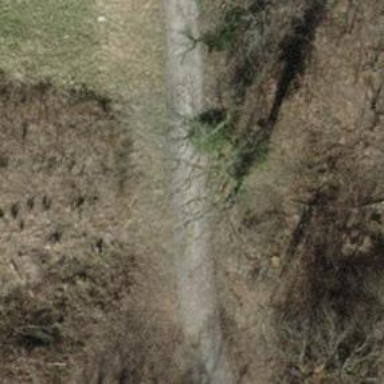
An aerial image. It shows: Track with pebblestone surface. The track type is grade2.